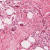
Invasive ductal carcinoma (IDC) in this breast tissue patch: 1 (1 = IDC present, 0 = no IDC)